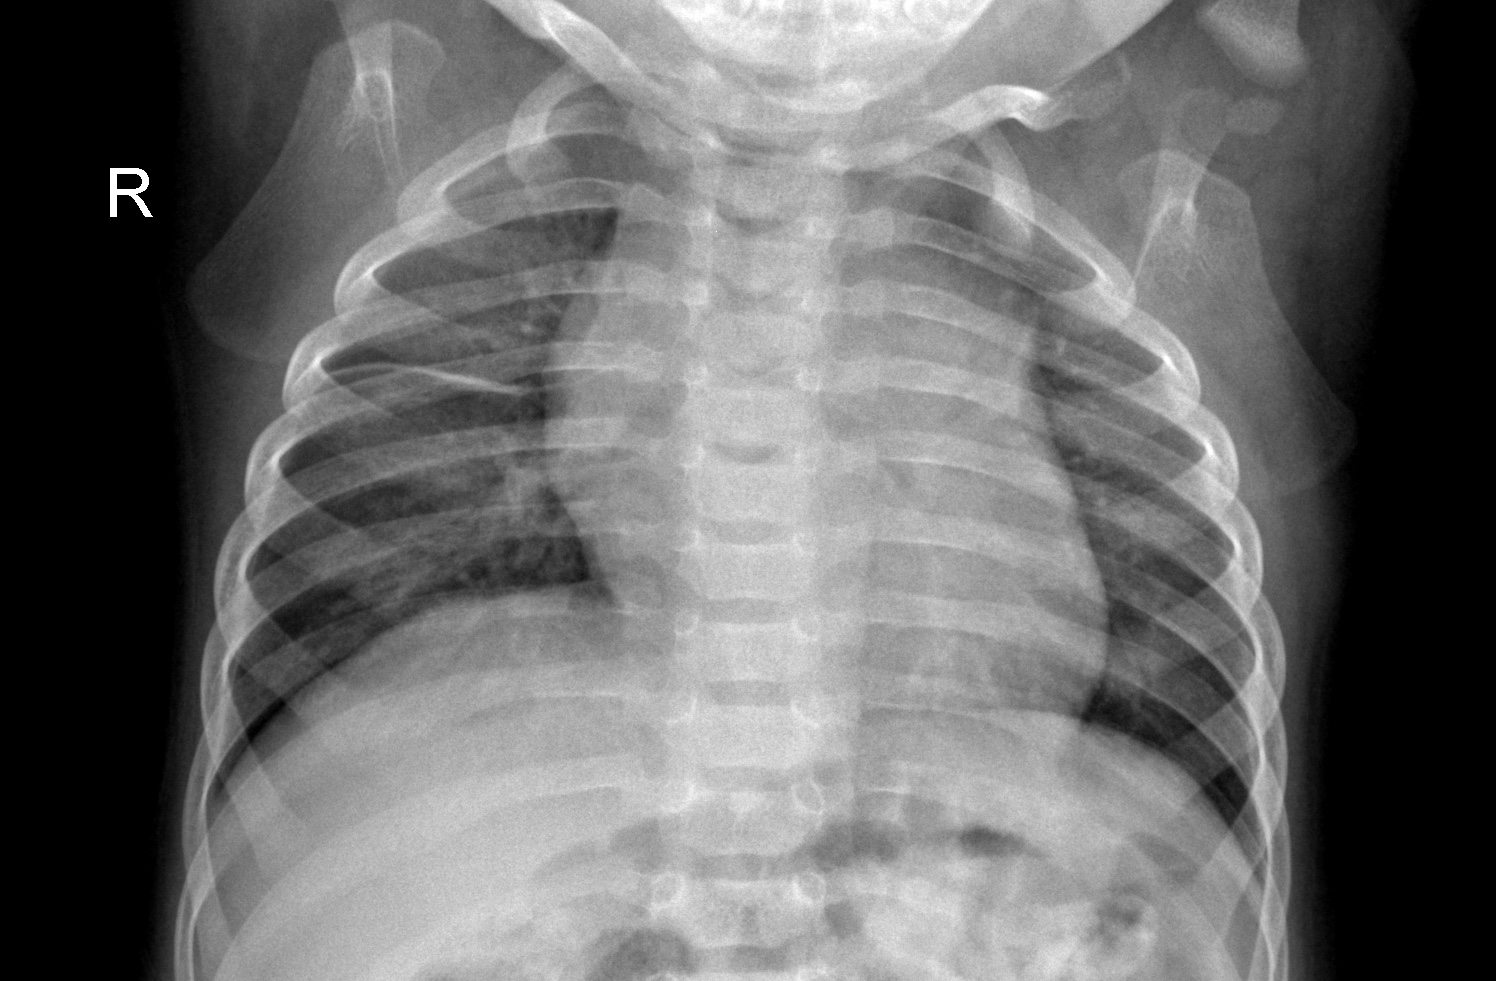
Diagnosis: NORMAL